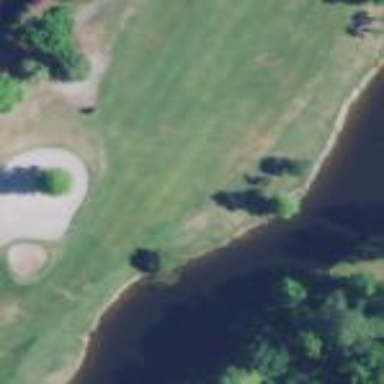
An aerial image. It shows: Sand bunker on golf course.